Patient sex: F
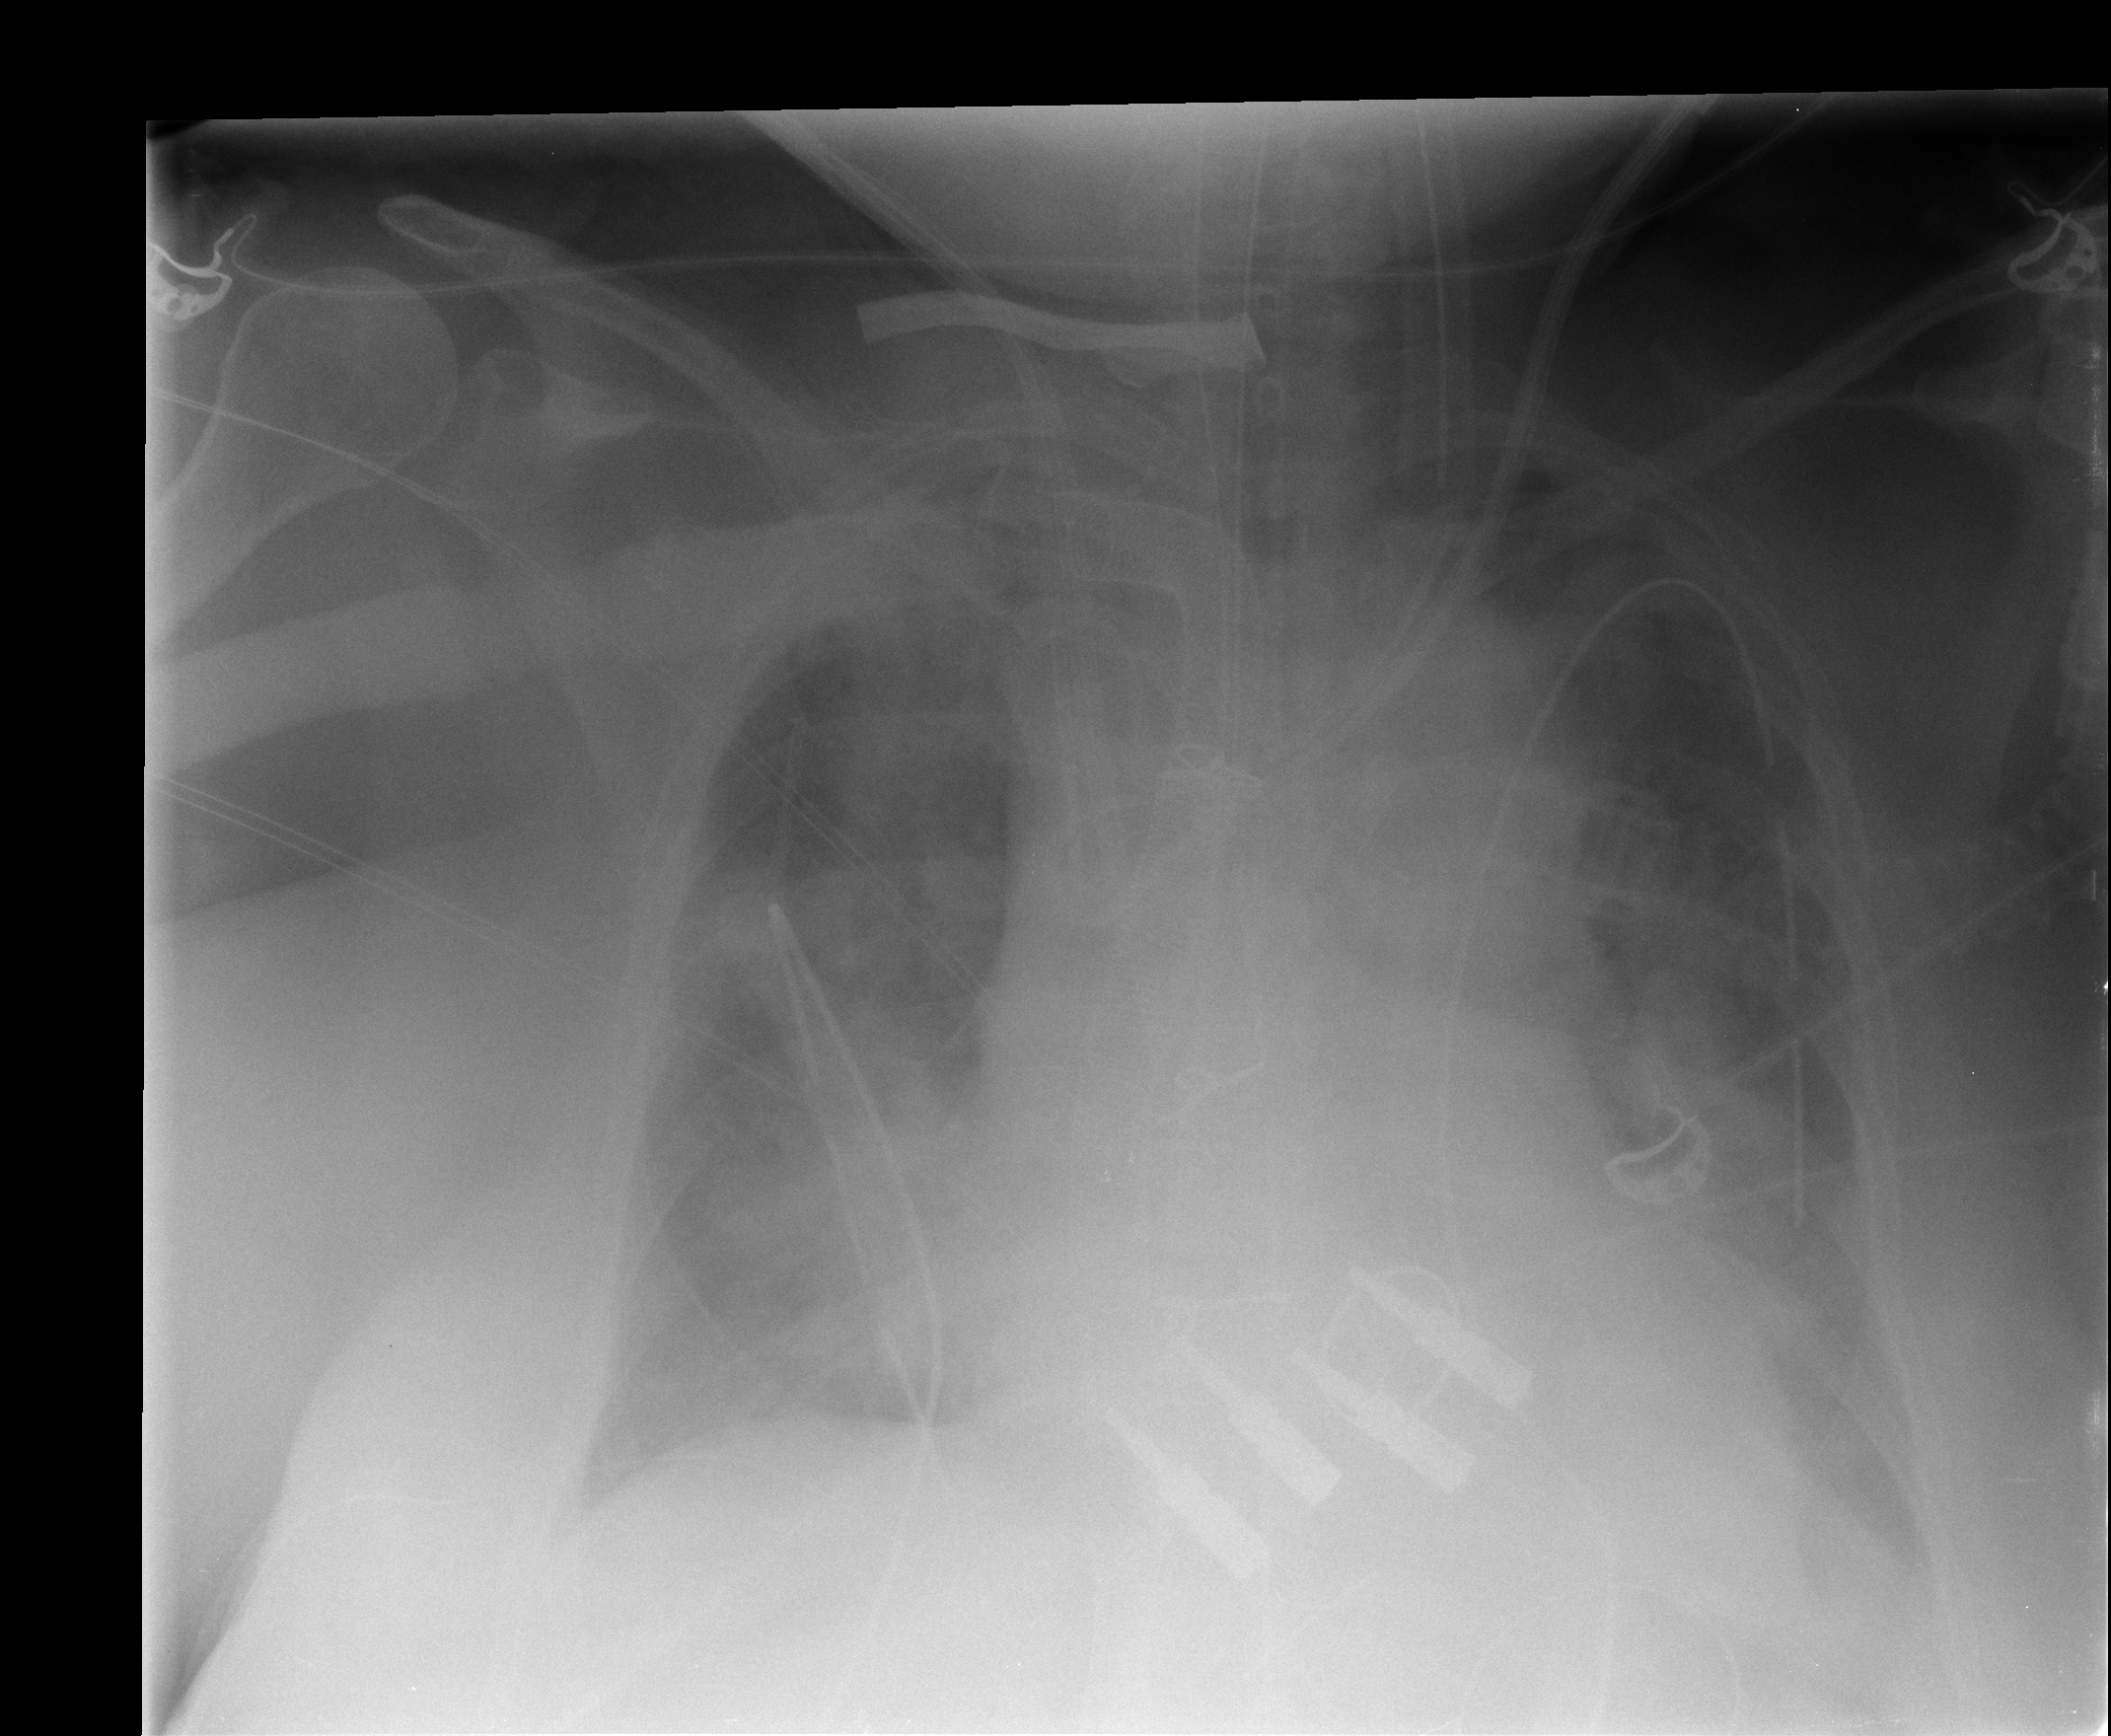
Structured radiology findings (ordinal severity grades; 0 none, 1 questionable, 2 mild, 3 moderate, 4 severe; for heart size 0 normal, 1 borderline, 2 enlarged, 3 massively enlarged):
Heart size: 0
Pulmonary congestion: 3
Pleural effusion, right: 0
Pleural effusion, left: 0
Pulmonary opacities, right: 3
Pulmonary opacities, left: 3
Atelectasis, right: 2
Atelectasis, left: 2